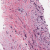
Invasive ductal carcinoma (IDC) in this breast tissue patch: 0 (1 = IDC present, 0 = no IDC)